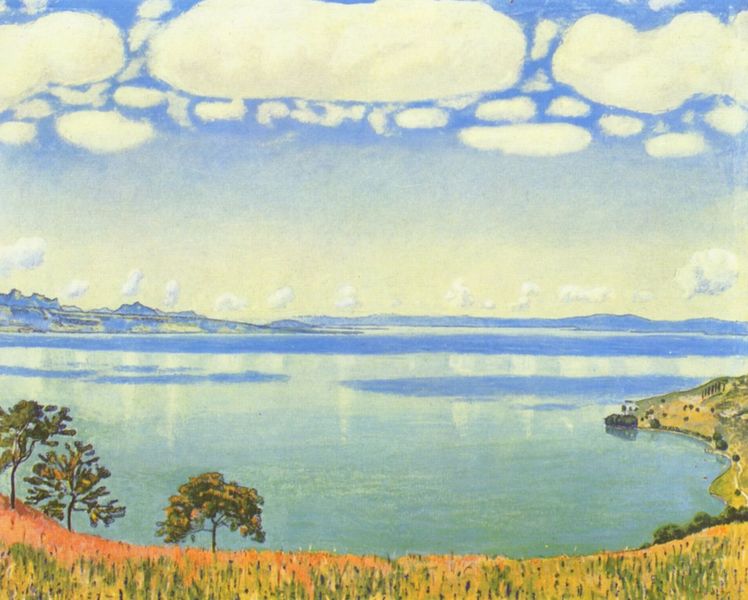
Titel: Der Genfer See von Chexbres aus
Künstler: Ferdinand Hodler
Standort: Basel
Institution: Kunstmuseum
Schlagwörter: baum, berg, blau, himmel, meer, schatten, wasser, weiß, wolken, aquarell, bäume, gelb, grün, landschaft, see, stadt, ufer, äste, bunt, hell, licht, strasse, ausblick, gras, rot, weg, wiese, wolke, malerei, naive malerei, symbolismus, stein, spiegel, ast, feld, ferne, horizont, hügel, natur, spiegelung, weite, sonne, anhöhe, zypressen, hellblau, küste, wellen, italien, spiegelbild, berge, gebirge, dorf, van gogh, hafen, jugendstil, stimmung, glatt, striche, bucht, panorama, alpen, draußen, schweiz, hodler, sonnig, landzunge, balu, quadrat, wasserfläche, mediteran, ferdinand hodler, seee, grünw, severini, spegel, beum, standt